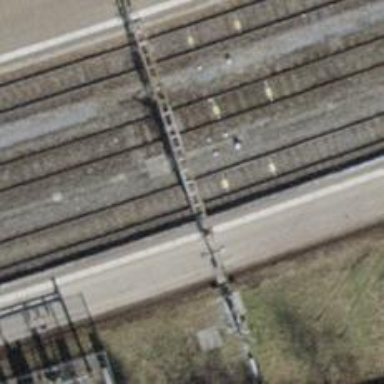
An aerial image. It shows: Railway signal.